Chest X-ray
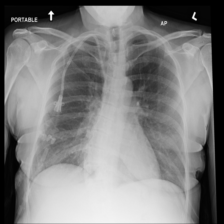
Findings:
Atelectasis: negative
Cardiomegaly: negative
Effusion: negative
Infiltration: negative
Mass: negative
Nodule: negative
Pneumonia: negative
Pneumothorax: negative
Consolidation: negative
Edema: negative
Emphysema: negative
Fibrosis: negative
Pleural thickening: negative
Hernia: negative